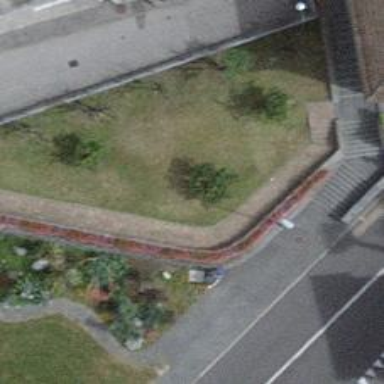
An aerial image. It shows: Retaining wall.